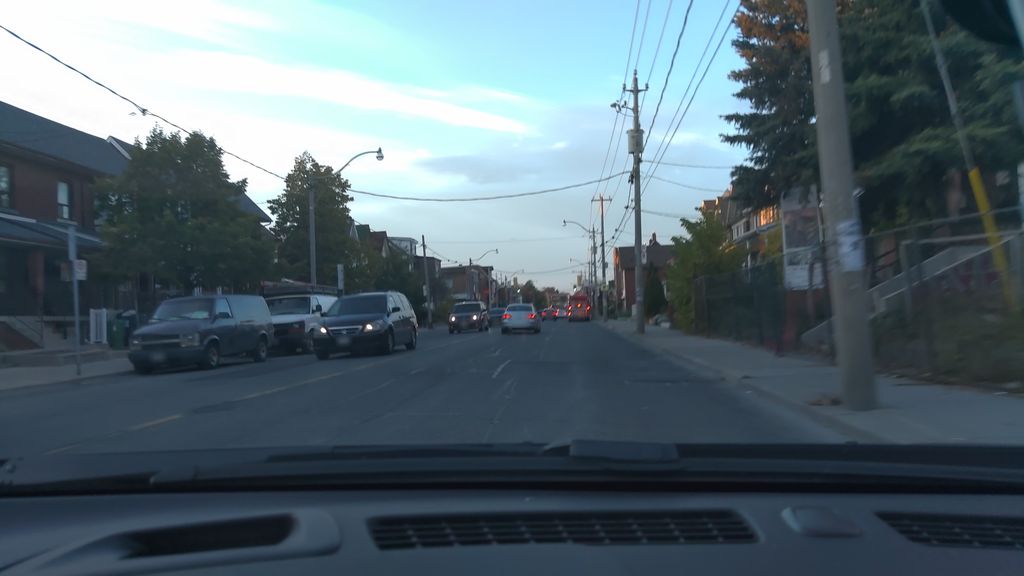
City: toronto